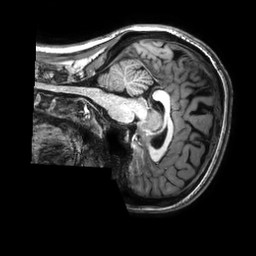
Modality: T1w
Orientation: sagittal
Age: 23
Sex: female
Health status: healthy
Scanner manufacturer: philips
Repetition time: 0.009 s
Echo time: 0.004 s